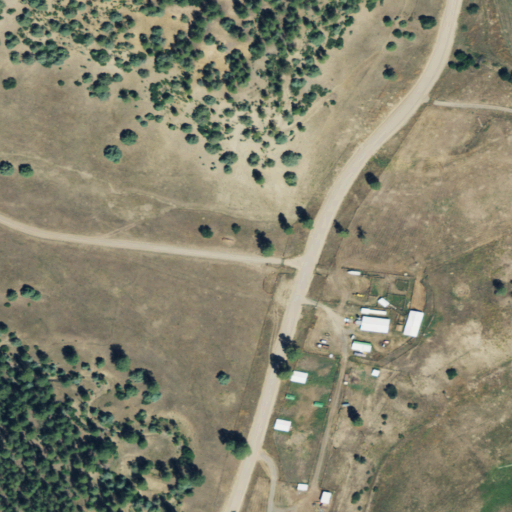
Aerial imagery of valley in Colorado named Burns Canyon containing shrub, open development, evergreen forest, grassland, woody wetlands, medium intensity development, and deciduous forest